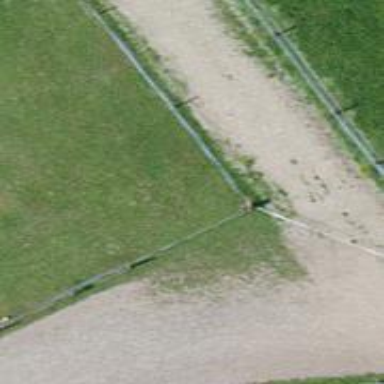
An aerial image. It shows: Area covered with grass.